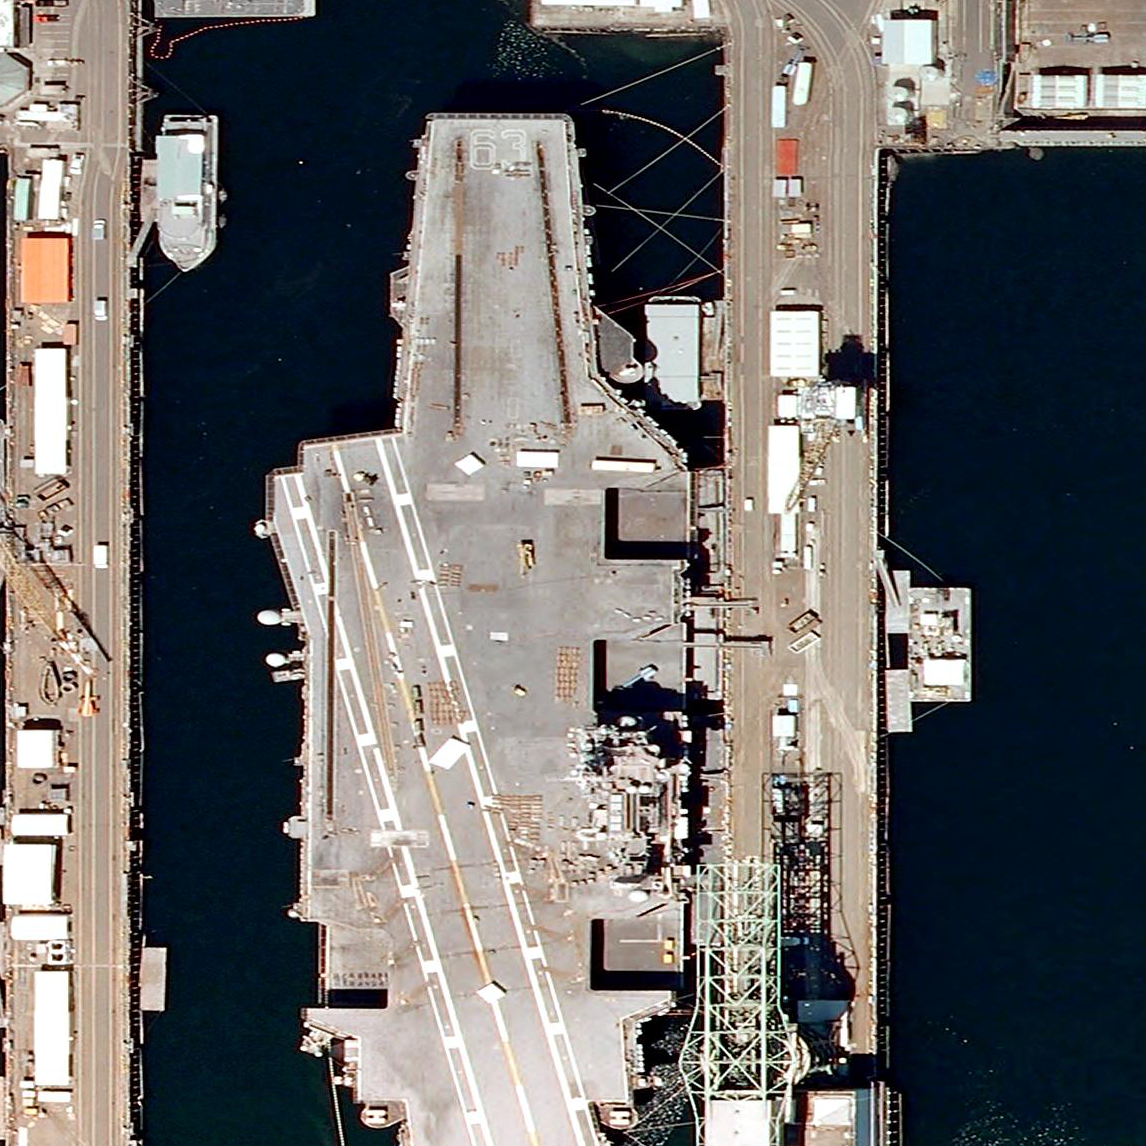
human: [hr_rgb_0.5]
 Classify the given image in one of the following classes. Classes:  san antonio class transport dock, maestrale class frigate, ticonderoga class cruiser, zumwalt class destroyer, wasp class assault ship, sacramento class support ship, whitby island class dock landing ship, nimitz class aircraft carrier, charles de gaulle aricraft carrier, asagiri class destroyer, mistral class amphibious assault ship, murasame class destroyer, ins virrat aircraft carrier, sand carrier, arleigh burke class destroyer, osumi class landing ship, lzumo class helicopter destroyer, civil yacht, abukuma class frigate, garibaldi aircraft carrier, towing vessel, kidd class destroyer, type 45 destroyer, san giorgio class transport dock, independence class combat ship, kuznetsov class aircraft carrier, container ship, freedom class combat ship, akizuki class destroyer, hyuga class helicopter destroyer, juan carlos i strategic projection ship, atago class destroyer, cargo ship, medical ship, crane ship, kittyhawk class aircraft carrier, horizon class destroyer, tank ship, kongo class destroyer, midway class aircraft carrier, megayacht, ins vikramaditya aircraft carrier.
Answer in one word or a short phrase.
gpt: KittyHawk class aircraft carrier